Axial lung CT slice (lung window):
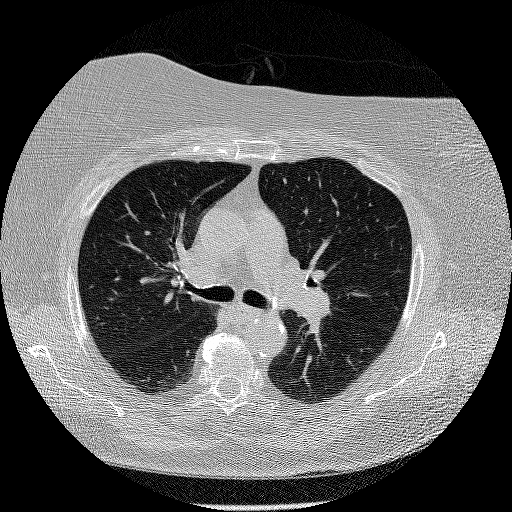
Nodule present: no